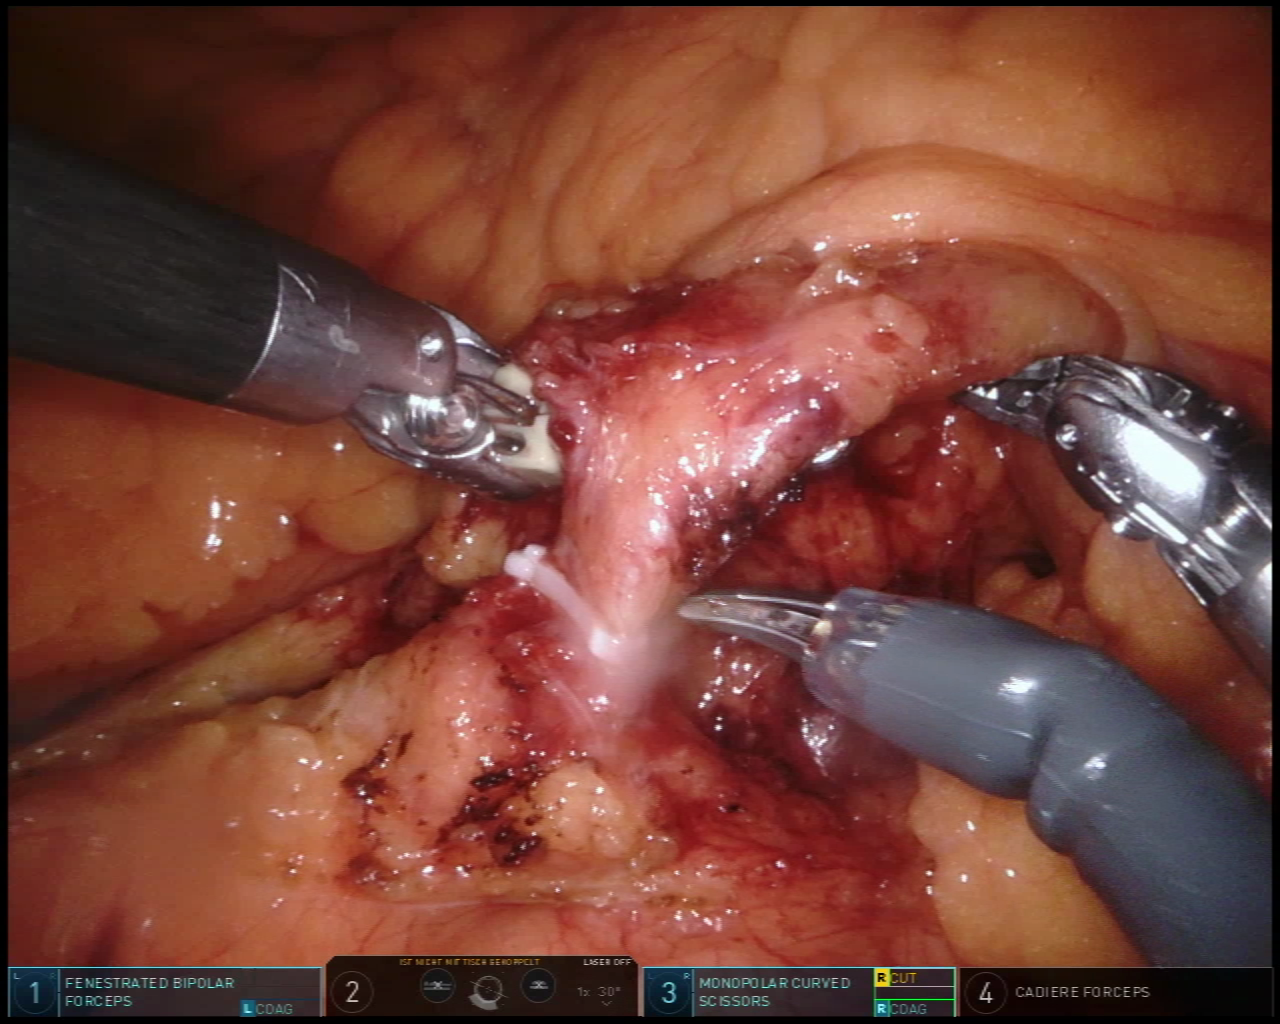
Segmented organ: inferior_mesenteric_artery
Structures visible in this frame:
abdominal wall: no
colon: no
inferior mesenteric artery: yes
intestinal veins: no
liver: no
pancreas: no
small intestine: no
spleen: no
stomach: no
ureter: no
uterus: no
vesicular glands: no